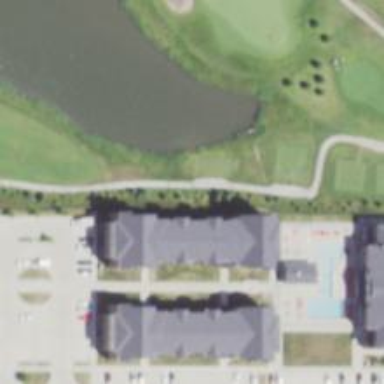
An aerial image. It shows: Footway that serves as golf path.